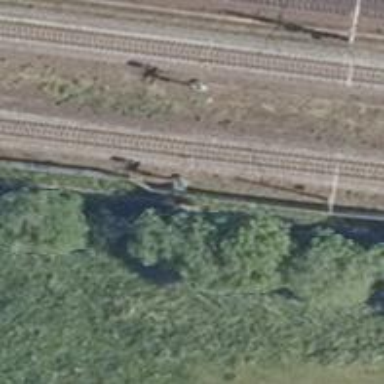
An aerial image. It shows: Railway signal.